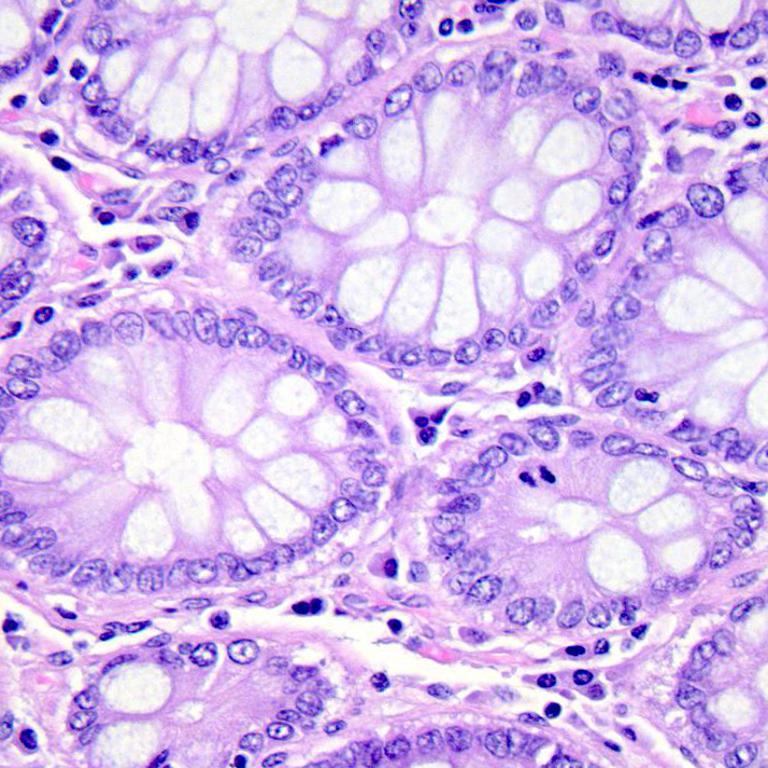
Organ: colon
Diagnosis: benign